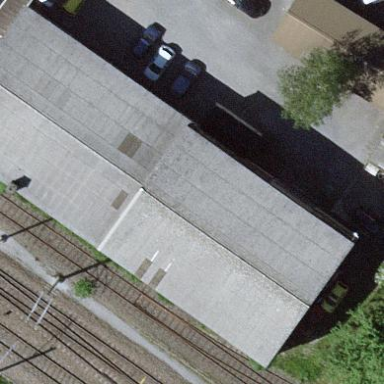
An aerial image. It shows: Industrial building.